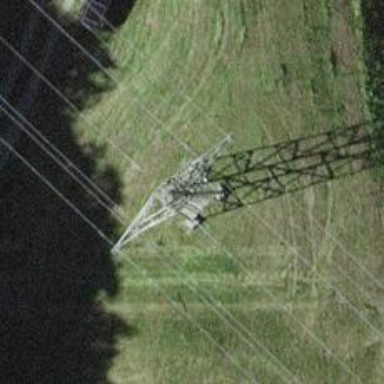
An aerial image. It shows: Towering power structure.